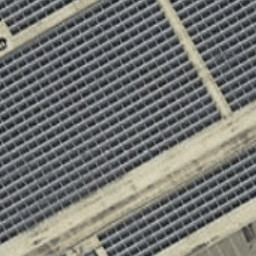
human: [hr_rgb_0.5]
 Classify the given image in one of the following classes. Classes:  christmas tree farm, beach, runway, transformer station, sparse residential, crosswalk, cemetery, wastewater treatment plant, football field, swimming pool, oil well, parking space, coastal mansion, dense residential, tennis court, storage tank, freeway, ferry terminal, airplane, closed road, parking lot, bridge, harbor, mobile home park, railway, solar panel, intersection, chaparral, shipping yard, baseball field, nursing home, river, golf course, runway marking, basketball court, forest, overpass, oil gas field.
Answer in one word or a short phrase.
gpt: solar panel